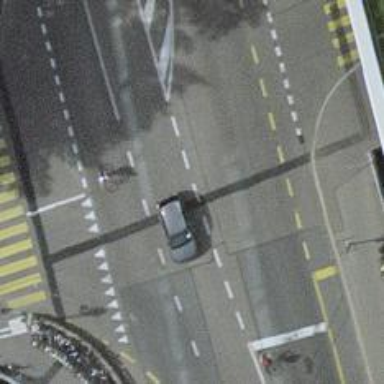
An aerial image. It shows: Secondary road with asphalt surface and separate sidewalk. There are trolley wires above the road.